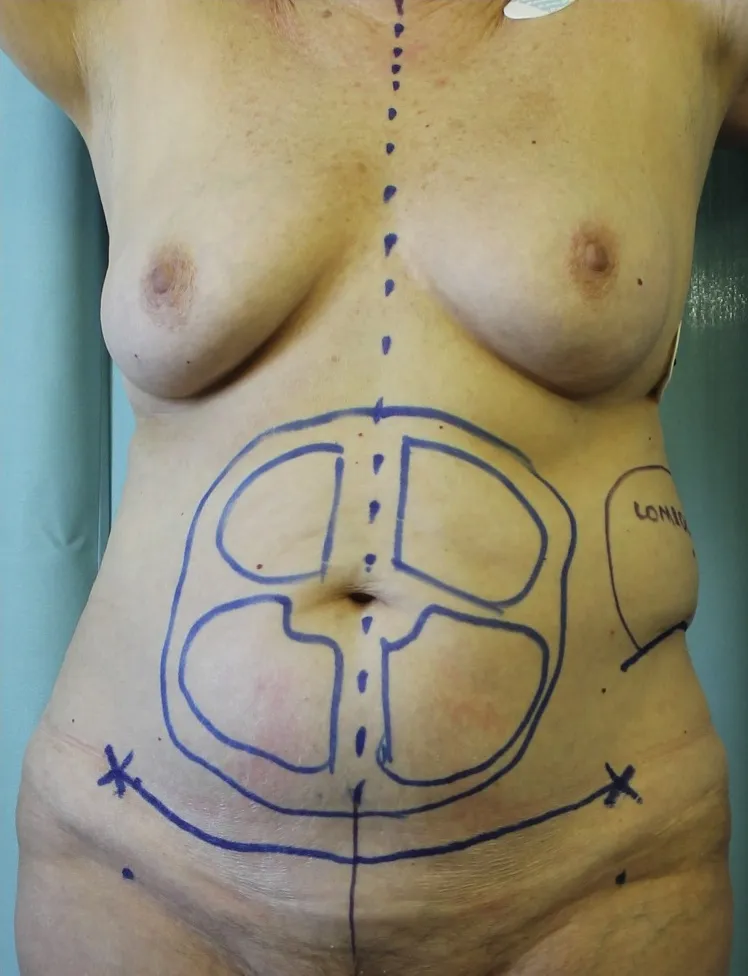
Anterior view with preoperative markings.
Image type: radiology (x_ray)